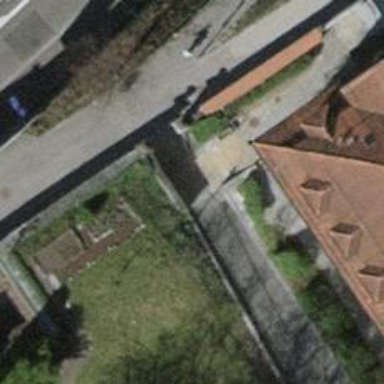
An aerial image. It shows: Set of steps made of paving stones.